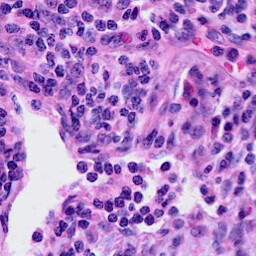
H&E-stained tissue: Cervix